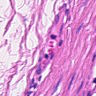
Metastatic tissue present: no